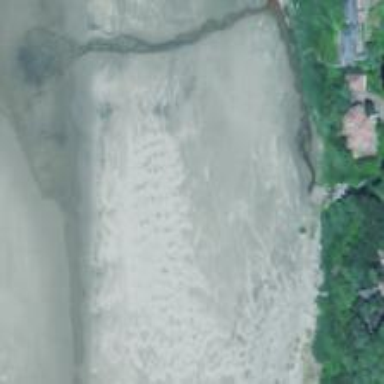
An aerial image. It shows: Beautiful beach with natural surroundings.